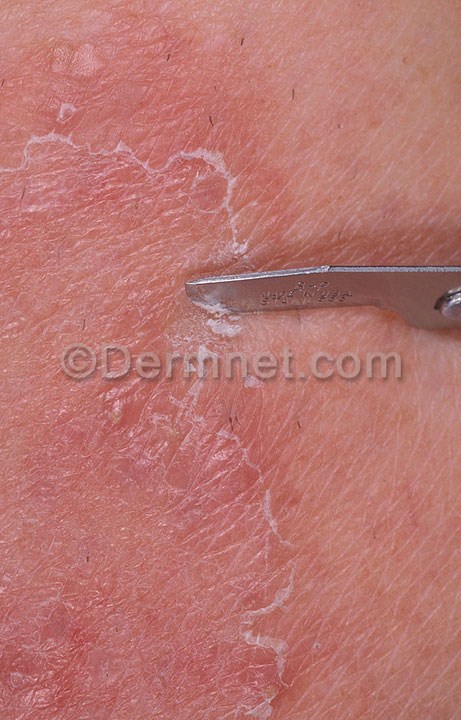
Disease: Tinea Ringworm Candidiasis and other Fungal Infections